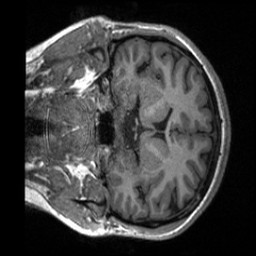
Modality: T1w
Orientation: coronal
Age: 33
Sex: female
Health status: healthy
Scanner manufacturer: siemens
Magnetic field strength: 3 T
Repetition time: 2 s
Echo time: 0.00232 s